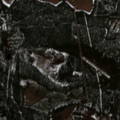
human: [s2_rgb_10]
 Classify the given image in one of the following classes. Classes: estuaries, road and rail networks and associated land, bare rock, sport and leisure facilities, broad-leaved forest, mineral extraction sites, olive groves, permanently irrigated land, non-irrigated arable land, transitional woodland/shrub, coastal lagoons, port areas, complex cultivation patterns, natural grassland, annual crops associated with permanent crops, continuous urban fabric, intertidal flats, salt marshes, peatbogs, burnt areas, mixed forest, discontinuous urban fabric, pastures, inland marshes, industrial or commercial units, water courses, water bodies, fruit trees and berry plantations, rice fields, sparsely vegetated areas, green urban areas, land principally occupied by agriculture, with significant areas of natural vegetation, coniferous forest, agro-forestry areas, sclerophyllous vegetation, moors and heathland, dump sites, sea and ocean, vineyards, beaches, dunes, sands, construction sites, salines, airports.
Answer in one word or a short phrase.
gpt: coniferous forest, mixed forest